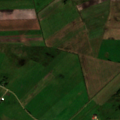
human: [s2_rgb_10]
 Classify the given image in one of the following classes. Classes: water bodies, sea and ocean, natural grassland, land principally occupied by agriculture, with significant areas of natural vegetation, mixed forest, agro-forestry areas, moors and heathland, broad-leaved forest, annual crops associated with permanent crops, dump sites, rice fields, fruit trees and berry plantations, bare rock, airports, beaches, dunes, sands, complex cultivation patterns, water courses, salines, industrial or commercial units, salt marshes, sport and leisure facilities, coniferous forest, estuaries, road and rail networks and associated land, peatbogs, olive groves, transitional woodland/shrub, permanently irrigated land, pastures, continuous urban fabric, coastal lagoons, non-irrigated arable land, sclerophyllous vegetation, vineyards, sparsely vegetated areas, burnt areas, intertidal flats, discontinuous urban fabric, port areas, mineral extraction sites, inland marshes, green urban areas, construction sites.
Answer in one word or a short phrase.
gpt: non-irrigated arable land, pastures, land principally occupied by agriculture, with significant areas of natural vegetation